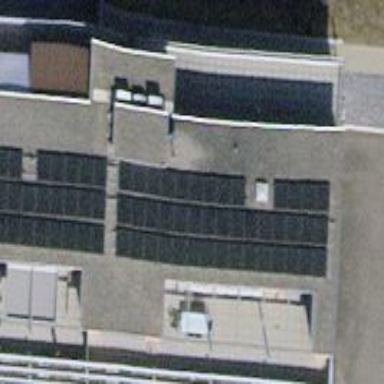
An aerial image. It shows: Small solar photovoltaic panel generator installed on roof.